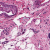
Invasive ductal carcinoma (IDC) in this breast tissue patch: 0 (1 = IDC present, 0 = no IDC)